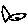
Label: fish